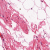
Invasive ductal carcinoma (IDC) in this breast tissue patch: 0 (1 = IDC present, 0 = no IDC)